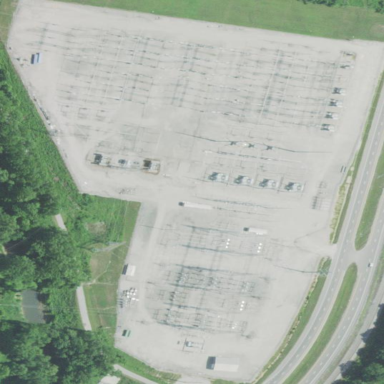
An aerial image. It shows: Substation surrounded by fence.